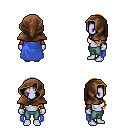
a pixel art fantasy rpg character, female body template, dark elf, purple skin, blue cape, teal pants, brown left-swept hairstyle, cloth hood, leather bracers, four views (front, back, left, right), 2x2 character sprite sheet, small pixel art, hard edges, no anti-aliasing